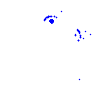
Particle: pion